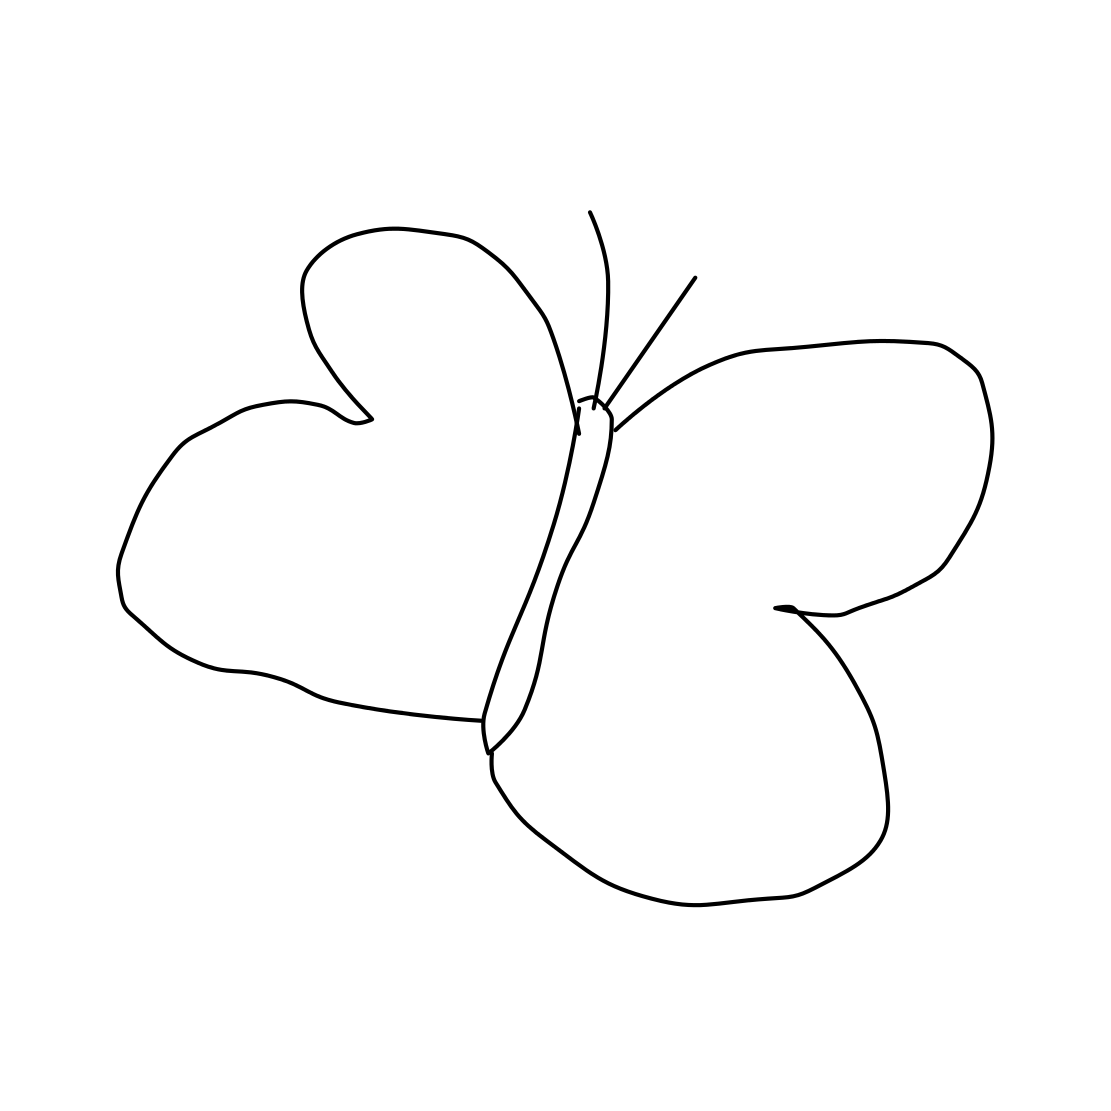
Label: butterfly